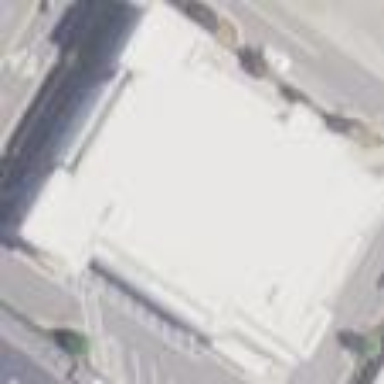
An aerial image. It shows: Storage rental shop located in building.